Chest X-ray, AP view. Patient: 69 years old, sex F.
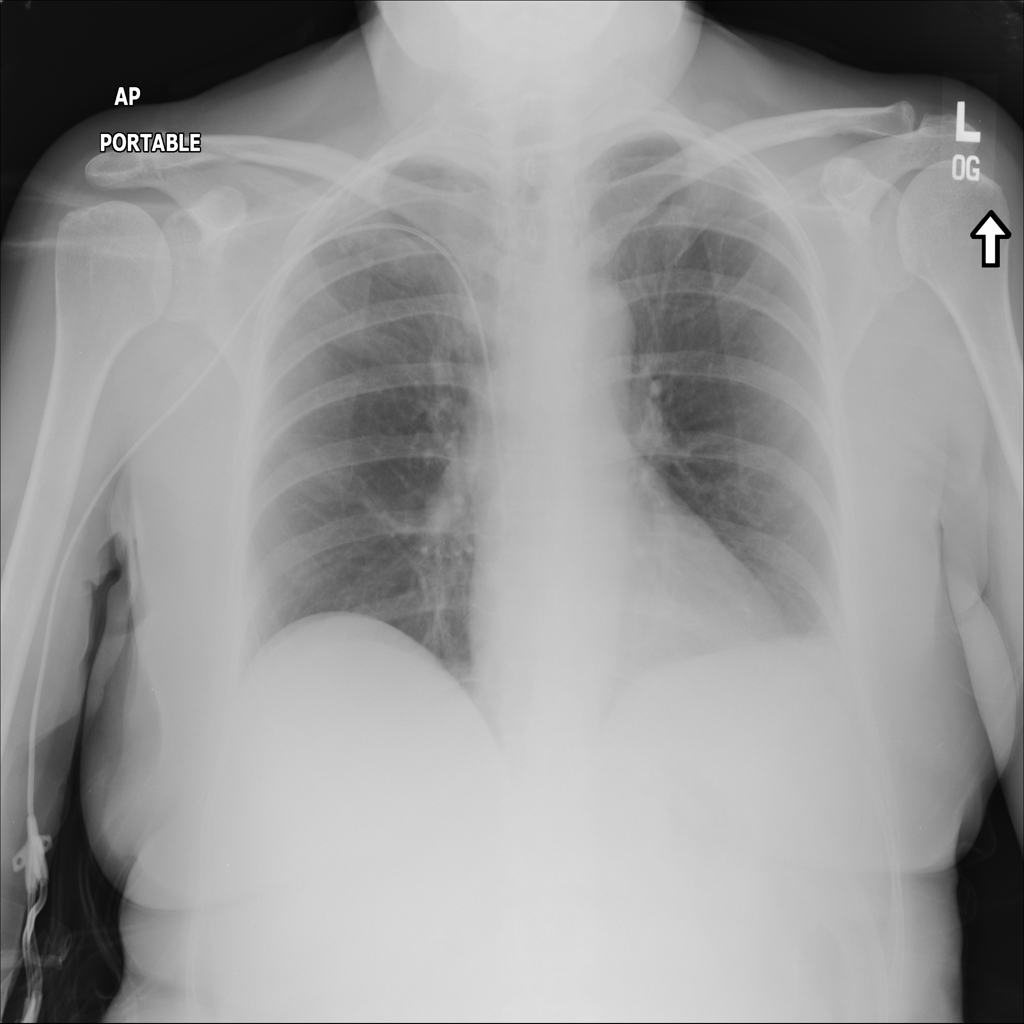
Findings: No Finding